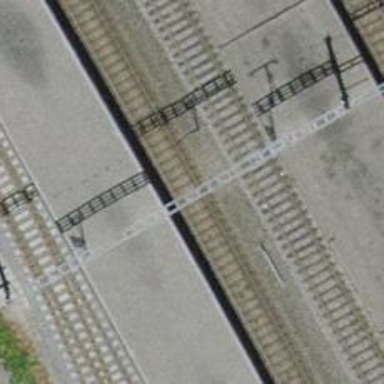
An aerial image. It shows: Public transport stop position along the railway.